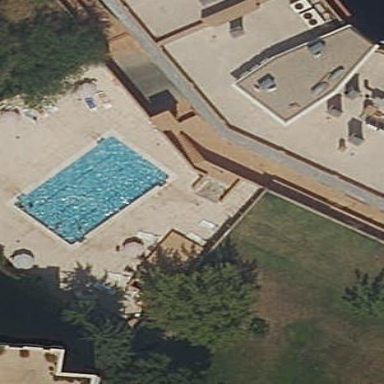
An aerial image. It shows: Swimming pool located in leisure land.